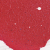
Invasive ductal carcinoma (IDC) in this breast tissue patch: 0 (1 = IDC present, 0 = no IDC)